Field crop: tomato
Growth stage: 2
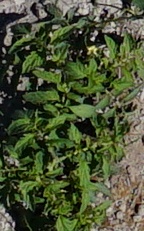
Species: tomato